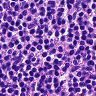
Metastatic tissue present: no